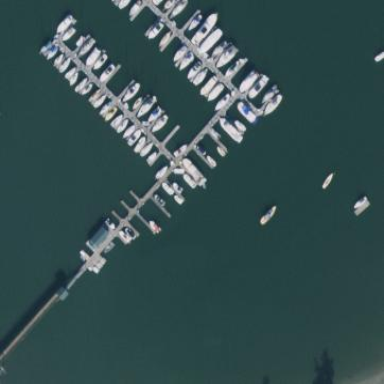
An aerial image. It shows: Marina on leisure land.